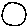
Label: circle